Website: lowes
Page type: order-returns
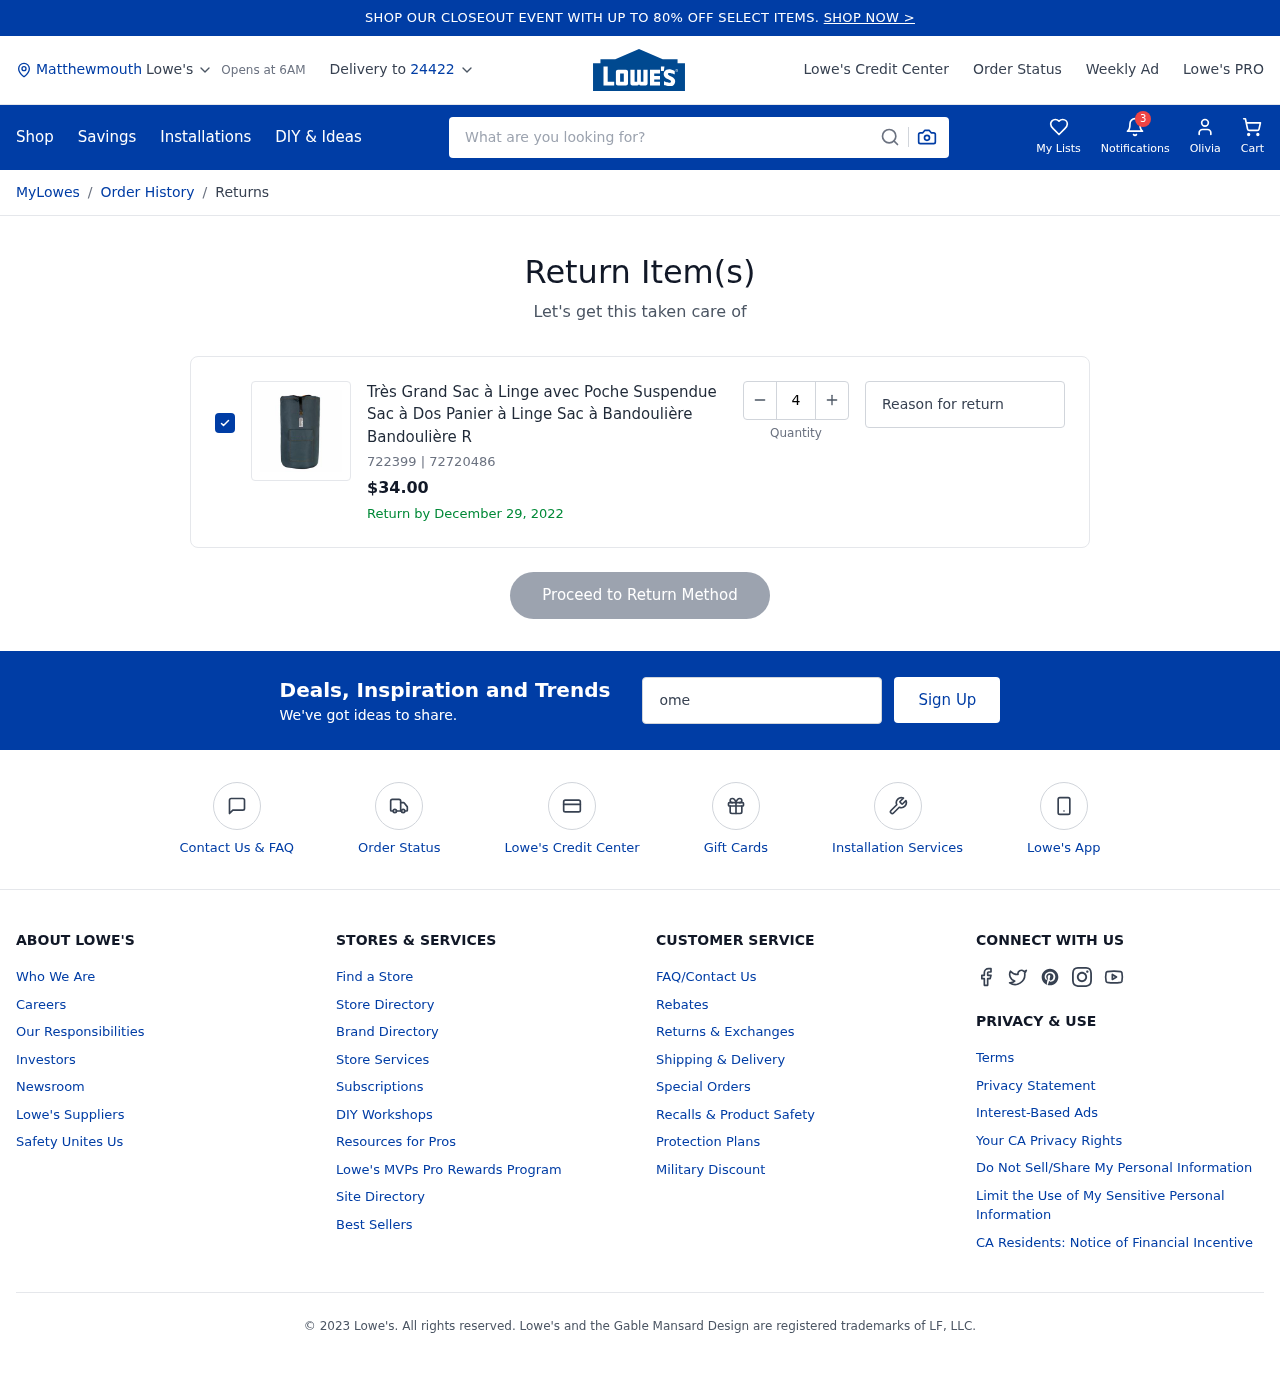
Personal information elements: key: PII_CITY
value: Matthewmouth
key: PII_FIRSTNAME
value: Olivia
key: PII_POSTCODE
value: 24422
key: PII_EMAIL
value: omedina@yahoo.com
Product elements: key: PRODUCT1_NAME
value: Très Grand Sac à Linge avec Poche Suspendue Sac à Dos Panier à Linge Sac à Bandoulière Bandoulière R
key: PRODUCT1_PRICE
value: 34
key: PRODUCT1_ITEM_NUMBER
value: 722399
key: PRODUCT1_MODEL_NUMBER
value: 72720486
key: PRODUCT1_QUANTITY
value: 4
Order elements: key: ORDER_RETURN_BY_DATE
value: December 29, 2022